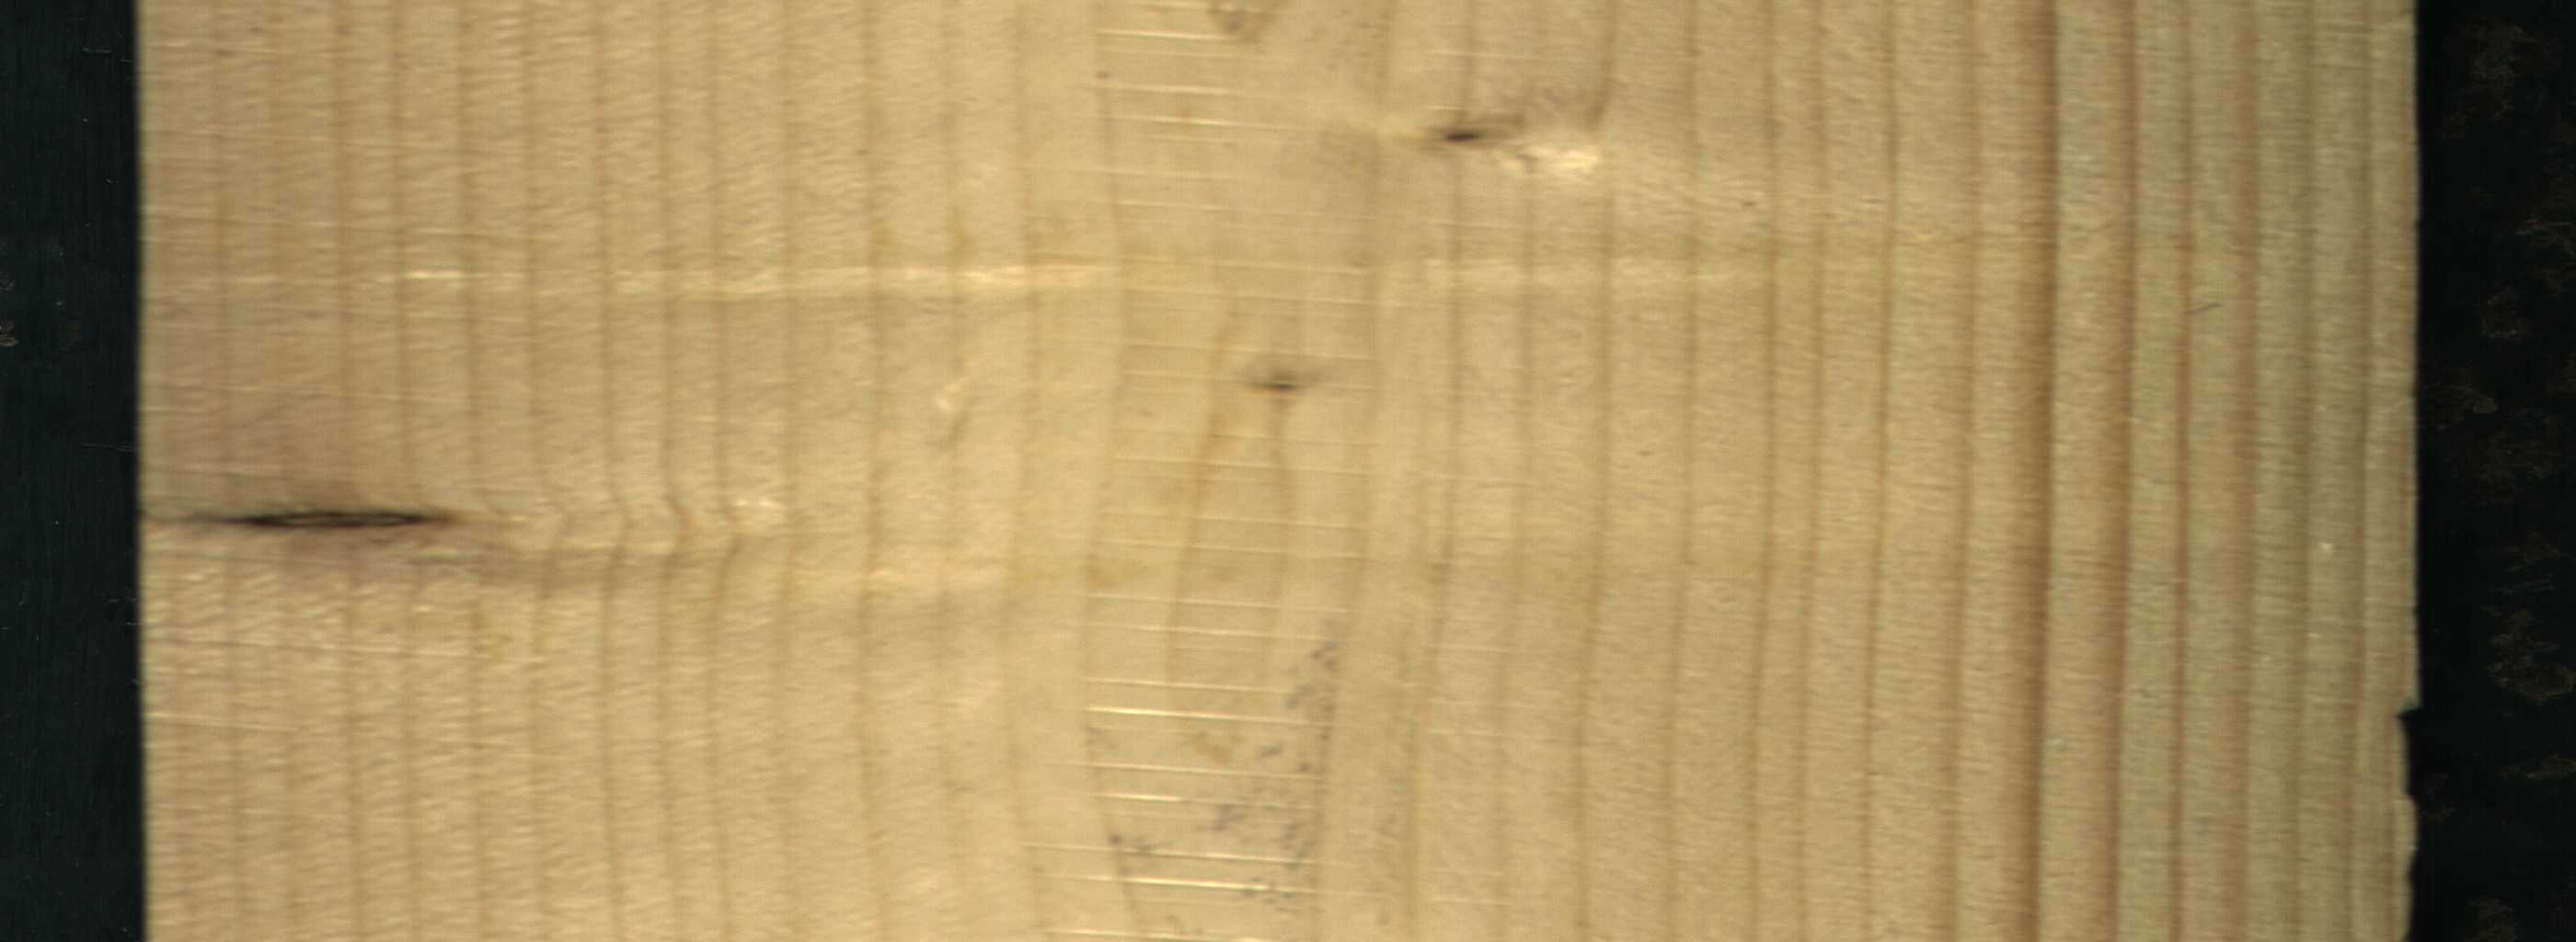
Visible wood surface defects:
Dead_Knot
Live_Knot